Brain MRI, t1w sequence, axial 2D slice.
Patient: age 28, sex F, weight 95 kg, height 1.95 m
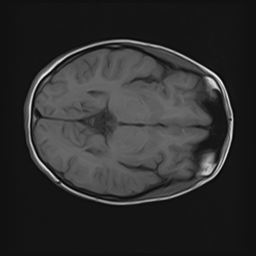